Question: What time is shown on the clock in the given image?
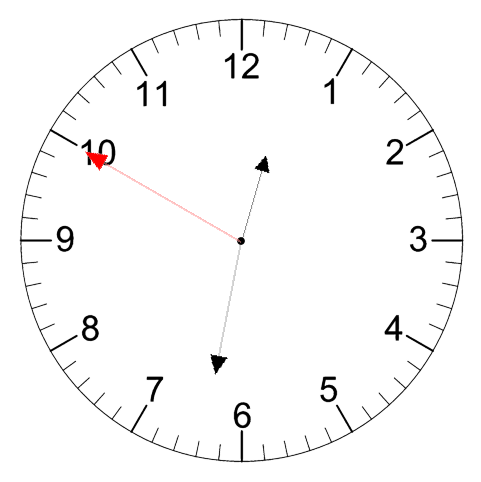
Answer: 12:31:50